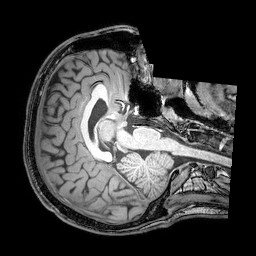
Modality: T1w
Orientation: axial
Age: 23
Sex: female